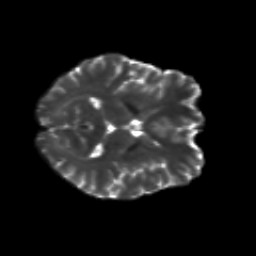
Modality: T2w
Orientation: axial
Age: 25
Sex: male
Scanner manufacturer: siemens
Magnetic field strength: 3 T
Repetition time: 8.8 s
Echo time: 0.085 s